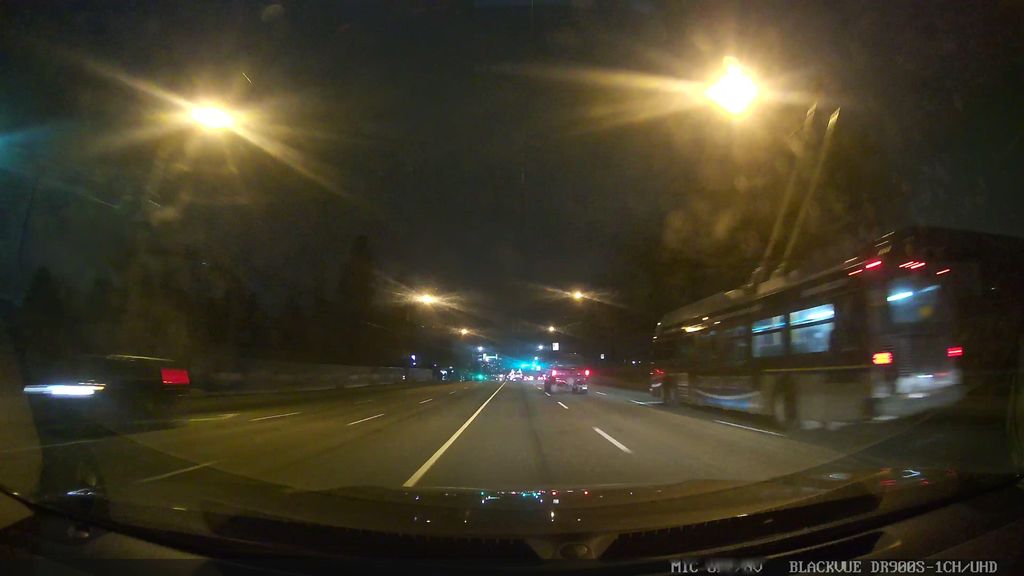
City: vancouver